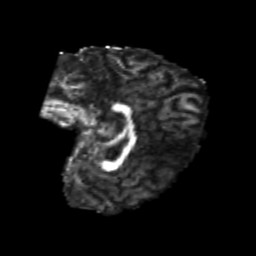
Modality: FA
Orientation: sagittal
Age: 22
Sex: female
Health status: healthy
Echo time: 0.074 s